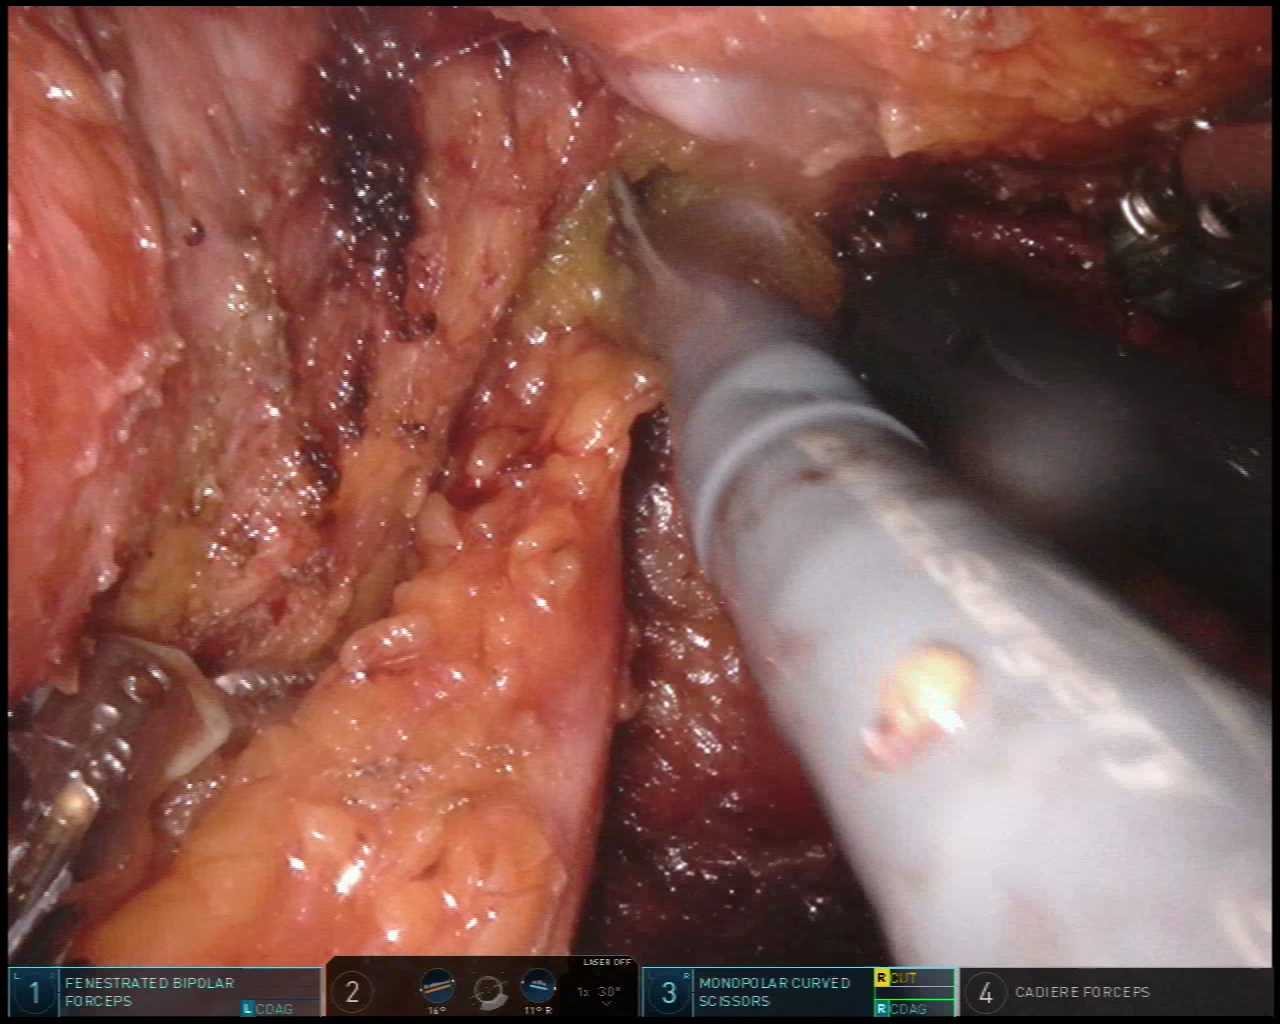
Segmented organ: vesicular_glands
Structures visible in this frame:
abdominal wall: no
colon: no
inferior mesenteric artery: no
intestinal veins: no
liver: no
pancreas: no
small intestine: no
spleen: no
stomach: no
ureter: no
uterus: no
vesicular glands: yes